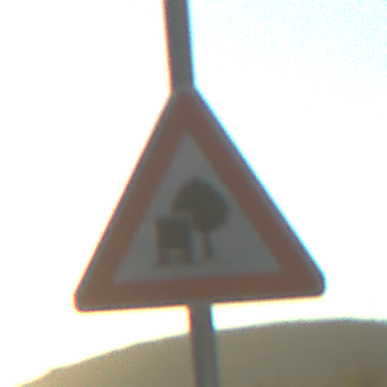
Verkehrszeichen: UnzureichendesLichtraumprofil
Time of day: SunriseSunset
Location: Outdoor (RoadRail)
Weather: Clear
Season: NotSpecified
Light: Natural